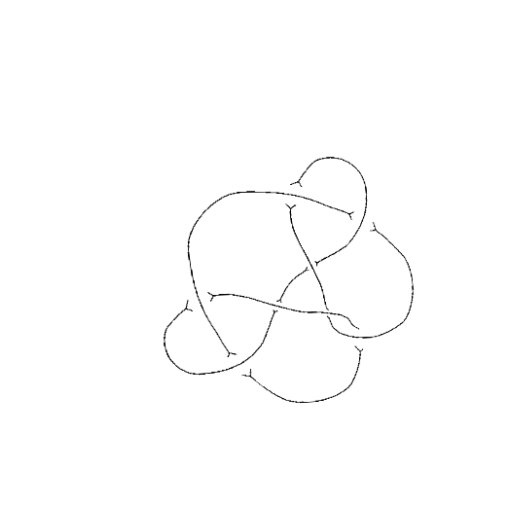
Crossing number: 8